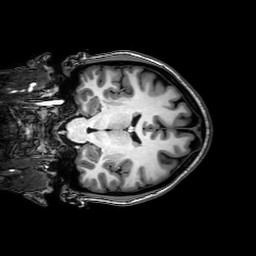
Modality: T1w
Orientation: coronal
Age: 21
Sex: female
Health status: healthy
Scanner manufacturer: philips
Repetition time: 0.008149 s
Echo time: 0.00374 s